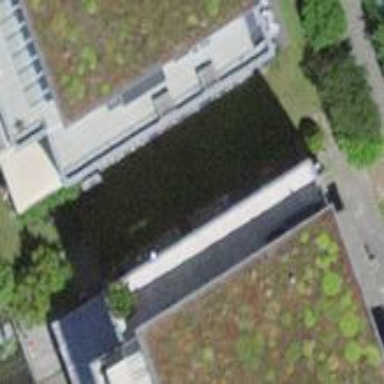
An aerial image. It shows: Residential building with flat roof.